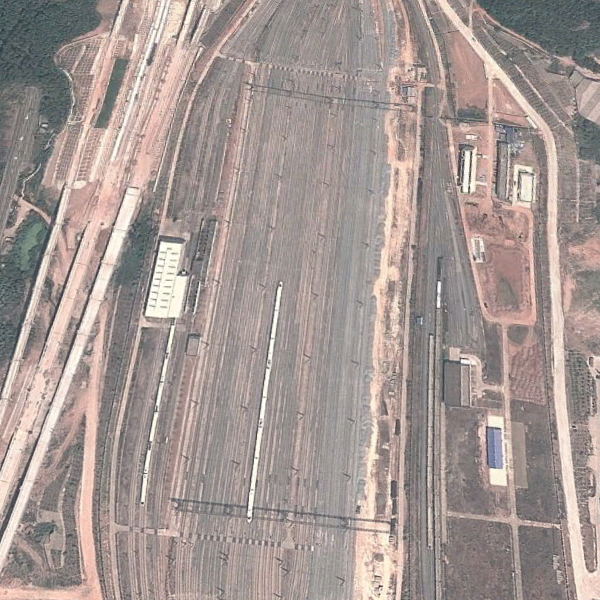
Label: RailwayStation